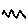
Label: zigzag